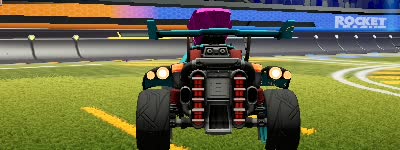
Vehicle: octane